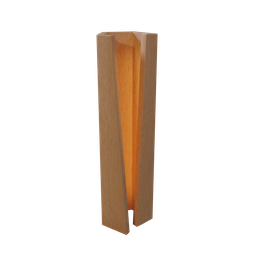
Label: lighting